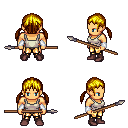
a pixel art fantasy rpg character, male body template, human, tanned skin, white pirate shirt, gold greaves, blonde twin-tailed hairstyle, white cloth bracers, maroon shoes, spear, four views (front, back, left, right), 2x2 character sprite sheet, small pixel art, hard edges, no anti-aliasing